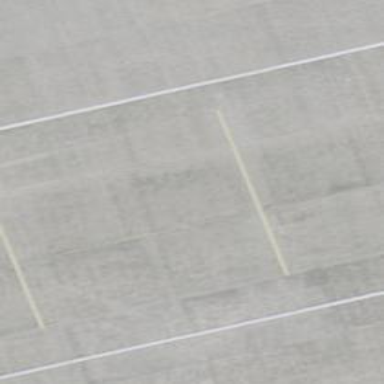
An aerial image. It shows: Airport parking position.